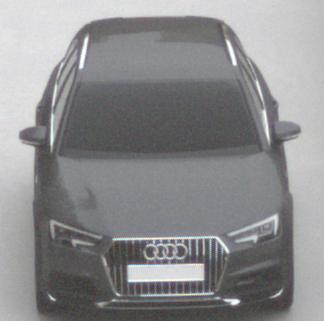
Make: Audi
Model: A4 Allroad 45 TFSI
Detailed model: A4 (B9) allroad
Model produced from: 2019/02
Model produced until: 2019/05
Doors: 5
Color: gray
Road condition: dry road
Daytime: morning or afternoon
Contrast: low contrast